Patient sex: M
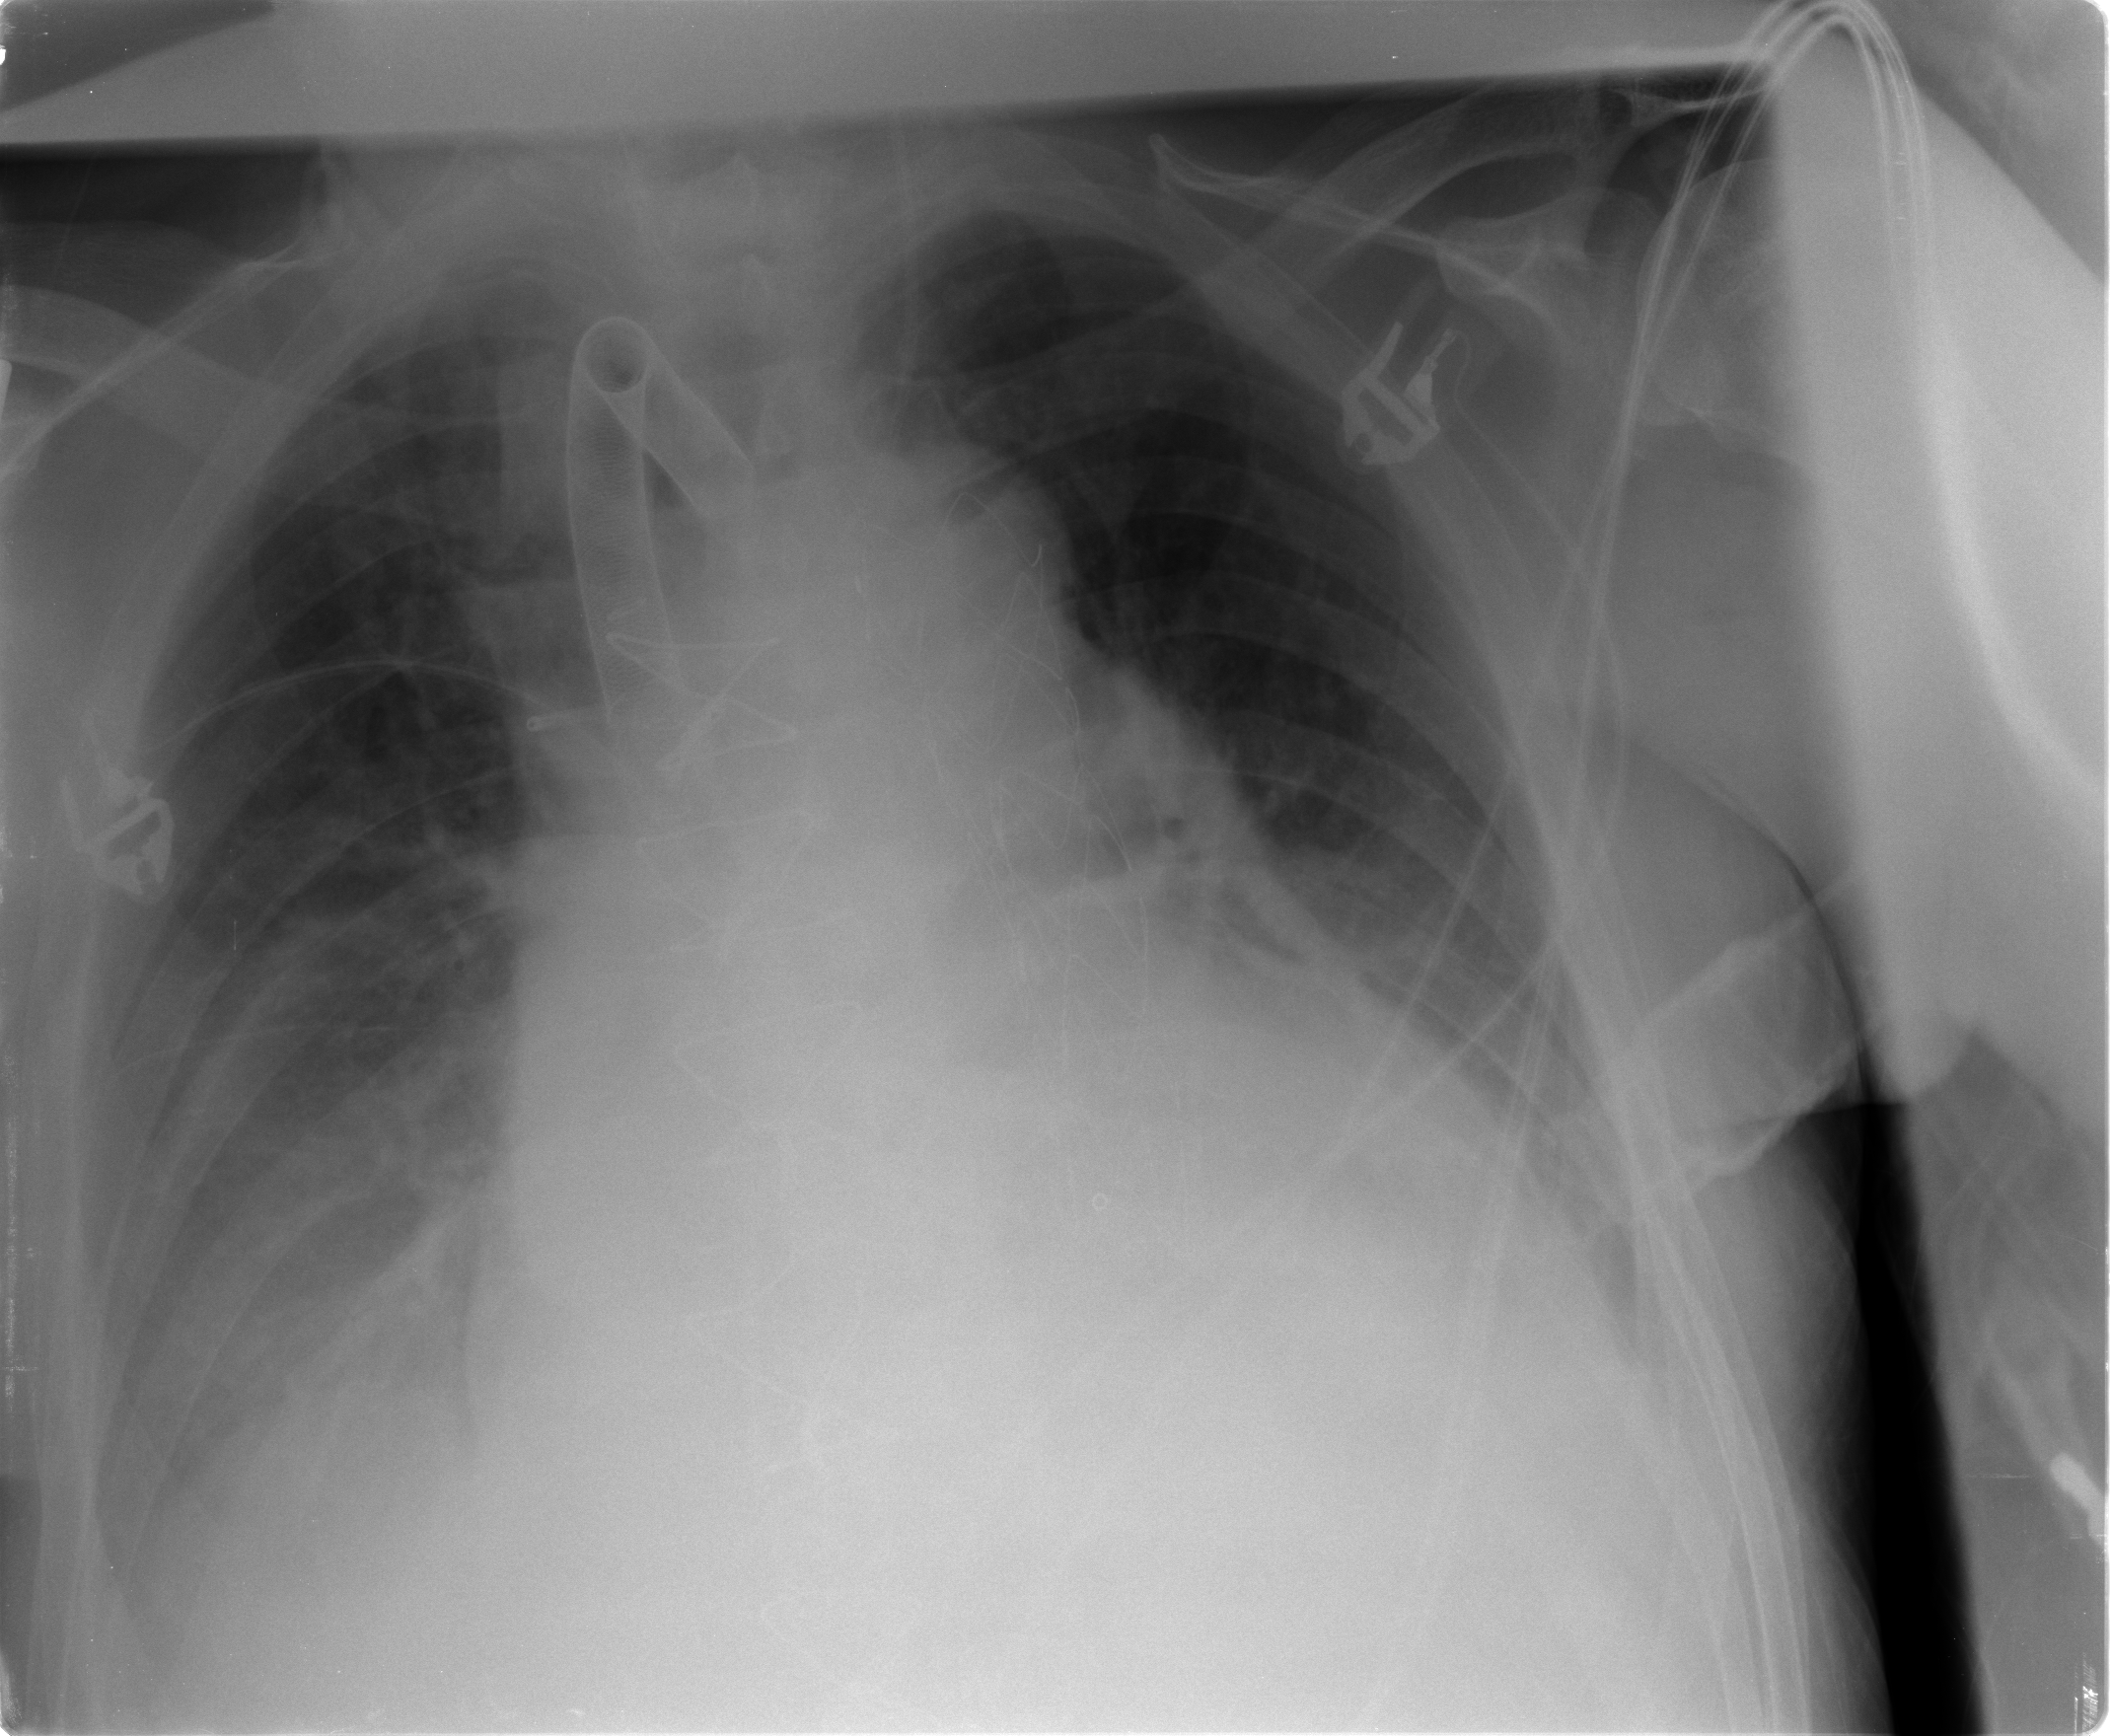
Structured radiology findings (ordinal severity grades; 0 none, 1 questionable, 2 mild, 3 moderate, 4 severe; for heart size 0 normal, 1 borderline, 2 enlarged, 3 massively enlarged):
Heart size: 2
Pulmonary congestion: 1
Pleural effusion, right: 2
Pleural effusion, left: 1
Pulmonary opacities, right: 0
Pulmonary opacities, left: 0
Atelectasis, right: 2
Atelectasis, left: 2